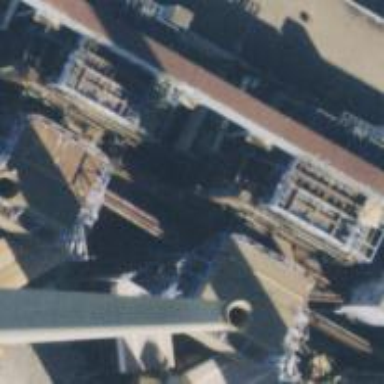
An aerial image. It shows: Generator for power supply.